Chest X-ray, PA view. Patient: 62 years old, sex M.
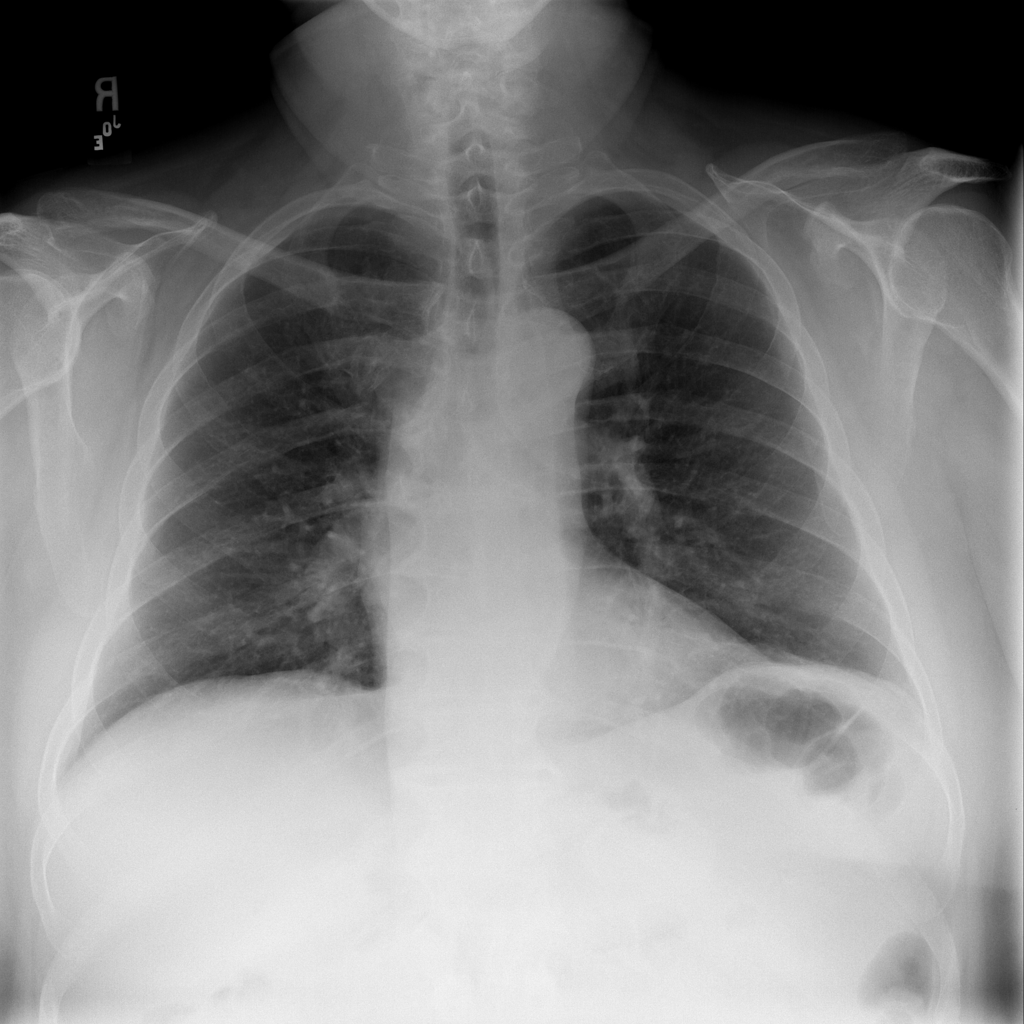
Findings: Atelectasis